Aerial crown-view tile of a tropical tree (Barro Colorado Island, Panama), acquired 20250616:
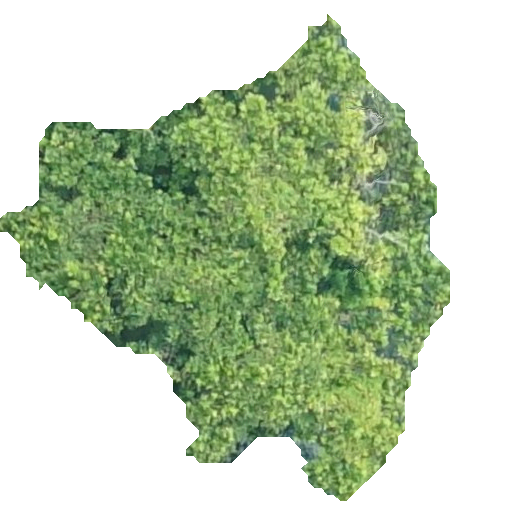
Species: Anacardium excelsum
GBIF accepted scientific name: Anacardium excelsum
Crown area: 179.522 m²